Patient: sex M, age 65
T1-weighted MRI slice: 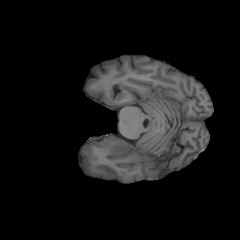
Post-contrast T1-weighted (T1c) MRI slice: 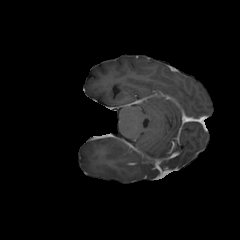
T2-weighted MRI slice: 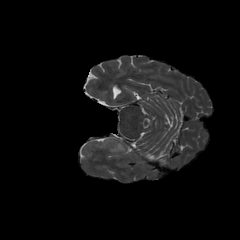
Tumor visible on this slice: yes
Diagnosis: Glioblastoma, IDH-wildtype
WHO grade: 4